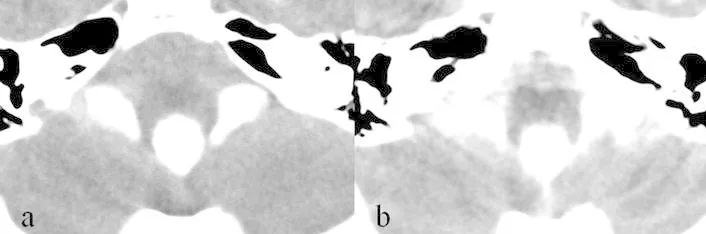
Computed tomography images after the injection of contrast medium through the ventricular catheter (a 1 h after injection, b 3 h after injection). Both images show delayed diffusion of contrast medium to the pre-pontine cistern.
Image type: radiology (ct)